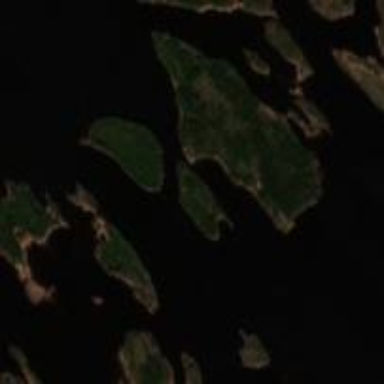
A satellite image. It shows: Islet.